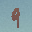
Label: 9